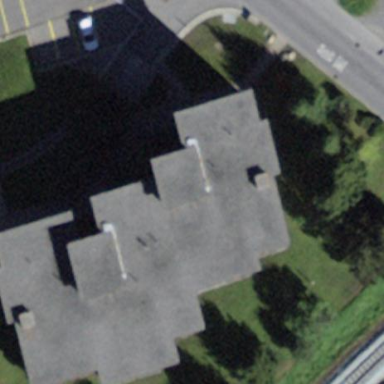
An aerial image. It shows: Building with flat roof.